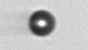
Label: bead